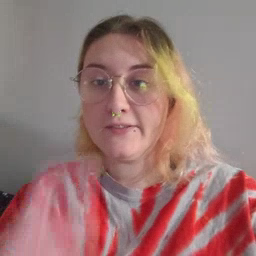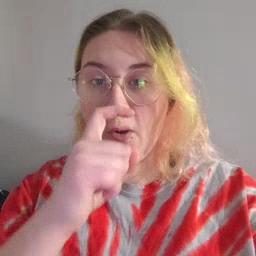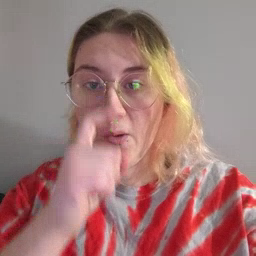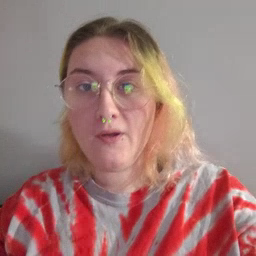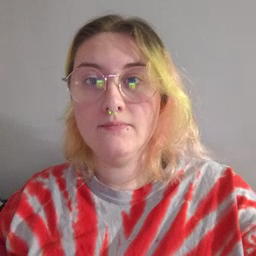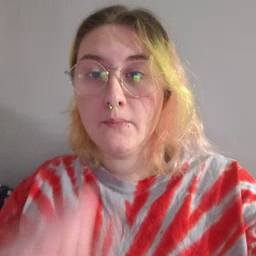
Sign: doll